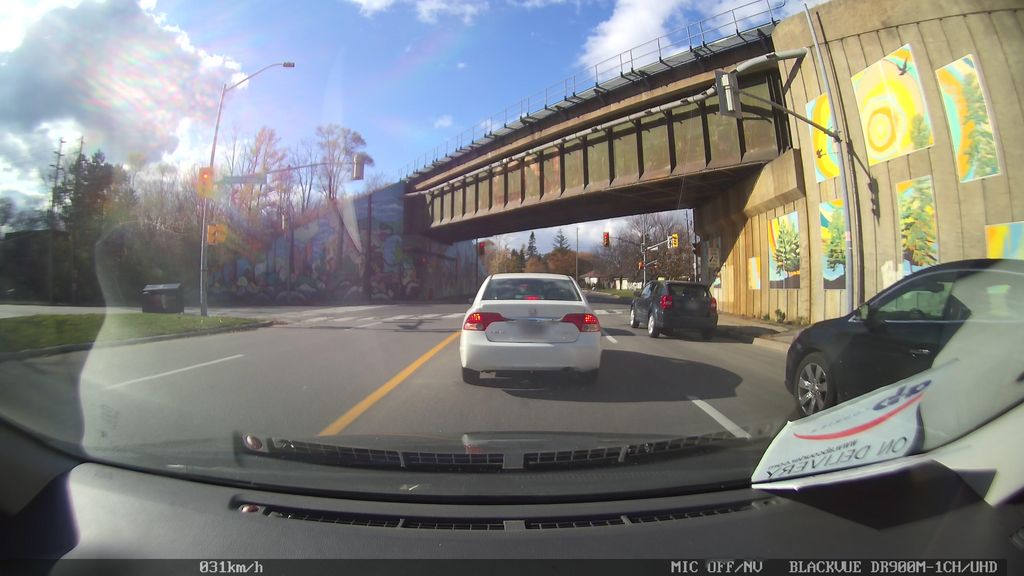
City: toronto